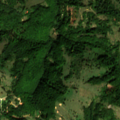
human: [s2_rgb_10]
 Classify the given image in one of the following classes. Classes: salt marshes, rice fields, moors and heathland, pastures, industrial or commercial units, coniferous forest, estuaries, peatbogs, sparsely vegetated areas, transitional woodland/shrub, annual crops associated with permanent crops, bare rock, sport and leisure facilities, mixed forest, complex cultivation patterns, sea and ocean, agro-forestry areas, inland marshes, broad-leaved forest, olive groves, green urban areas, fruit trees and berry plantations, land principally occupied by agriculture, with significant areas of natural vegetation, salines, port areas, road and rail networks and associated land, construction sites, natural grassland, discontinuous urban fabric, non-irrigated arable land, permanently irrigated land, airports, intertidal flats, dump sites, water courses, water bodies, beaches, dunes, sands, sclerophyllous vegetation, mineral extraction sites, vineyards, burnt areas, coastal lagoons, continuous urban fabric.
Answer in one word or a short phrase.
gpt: broad-leaved forest, transitional woodland/shrub